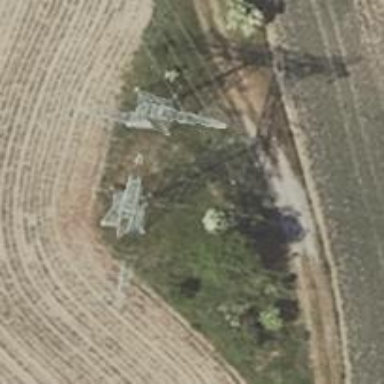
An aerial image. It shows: Power tower.